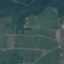
Land use / land cover class: PermanentCrop